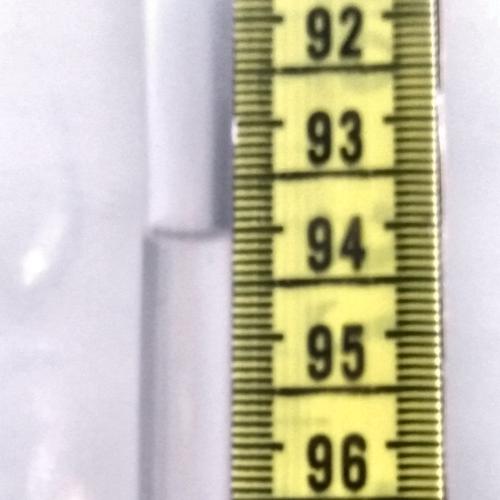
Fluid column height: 94.1 cm